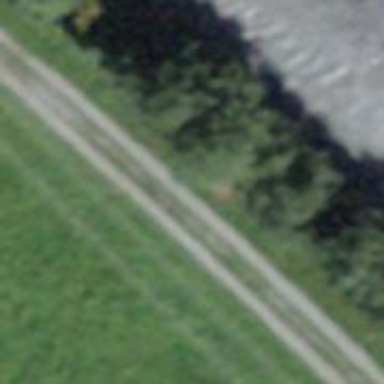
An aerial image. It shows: Track with fine gravel surface. The track type is grade3.